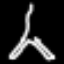
Label: The Eiffel Tower